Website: home-depot
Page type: account-dashboard
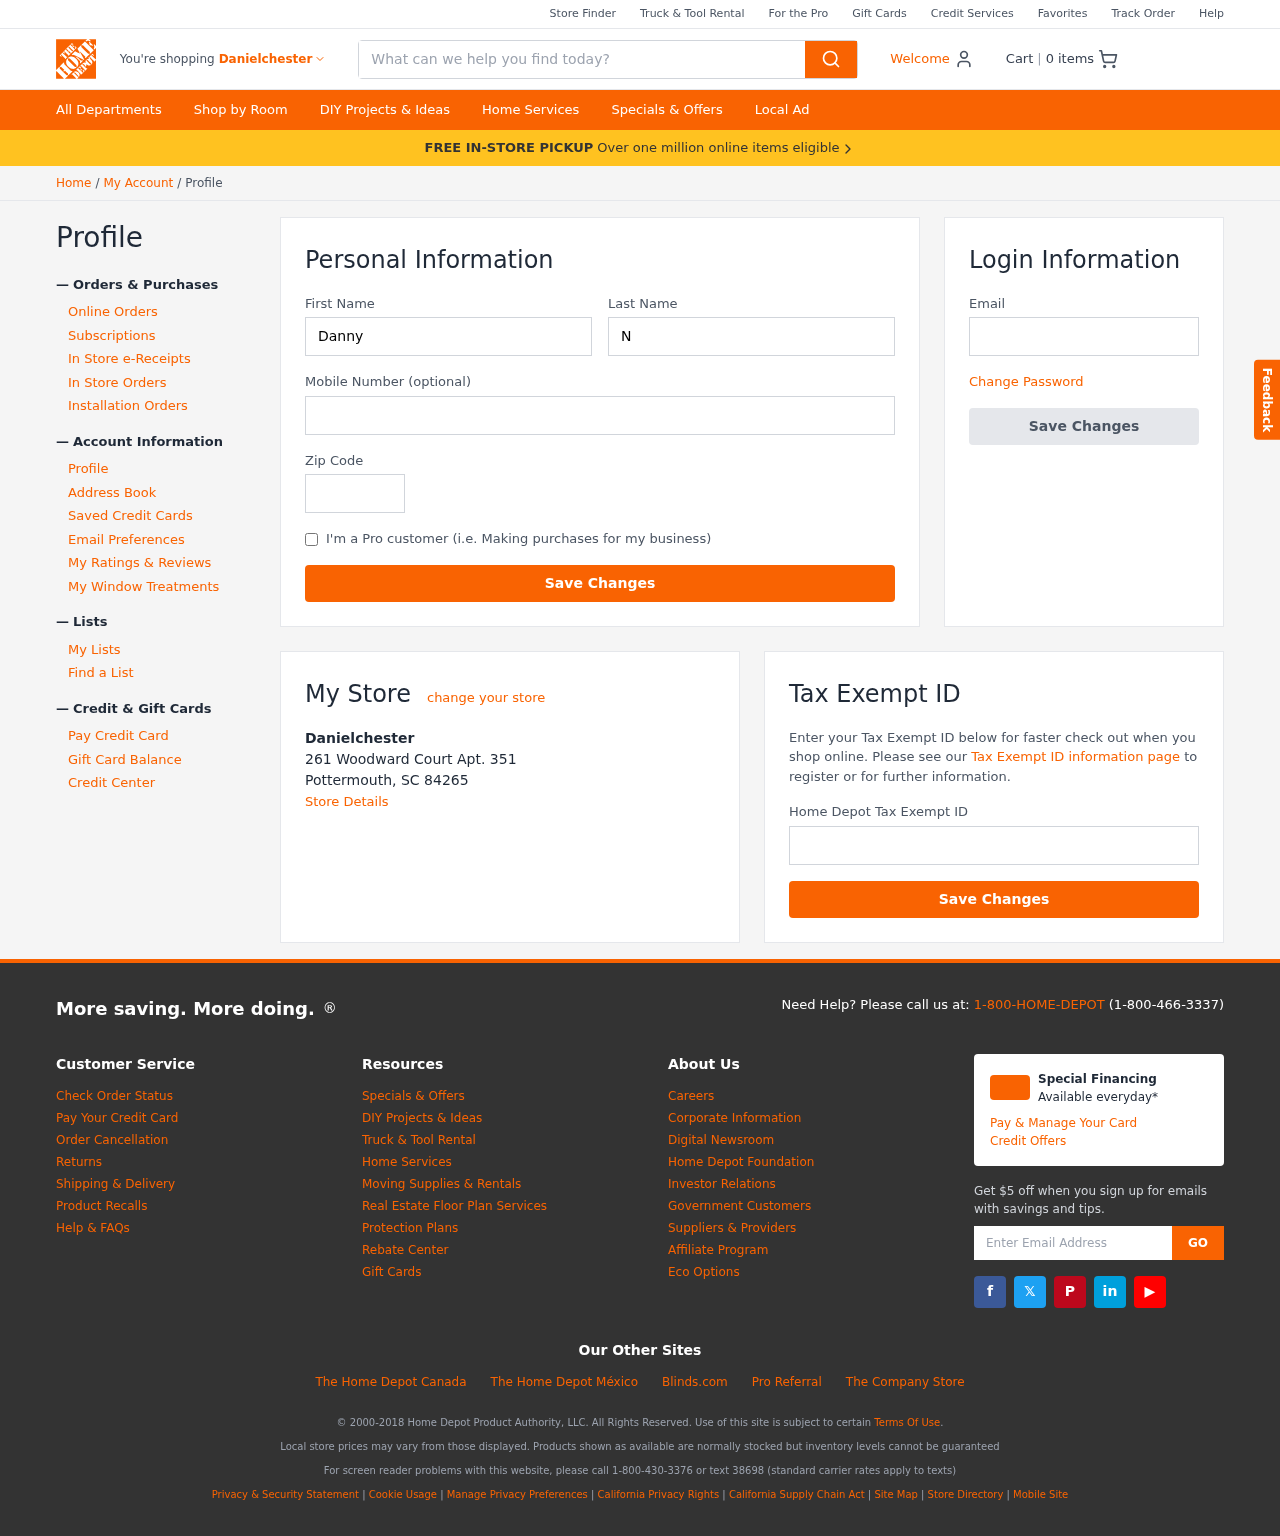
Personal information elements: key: PII_CITY
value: Danielchester
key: PII_EMAIL
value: dannynovak@hotmail.com
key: PII_FIRSTNAME
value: Danny
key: PII_LASTNAME
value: Novak
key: PII_LOCATION1_CITY_STATE_ZIP
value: Pottermouth, SC 84265
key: PII_LOCATION1_NAME
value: Danielchester
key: PII_LOCATION1_STREET
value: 261 Woodward Court Apt. 351
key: PII_PHONE
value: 2102274139
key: PII_POSTCODE
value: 25500
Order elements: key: ORDER_NUM_ITEMS
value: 0
Search elements: key: HEADER_SEARCH
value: What can we help you find today?